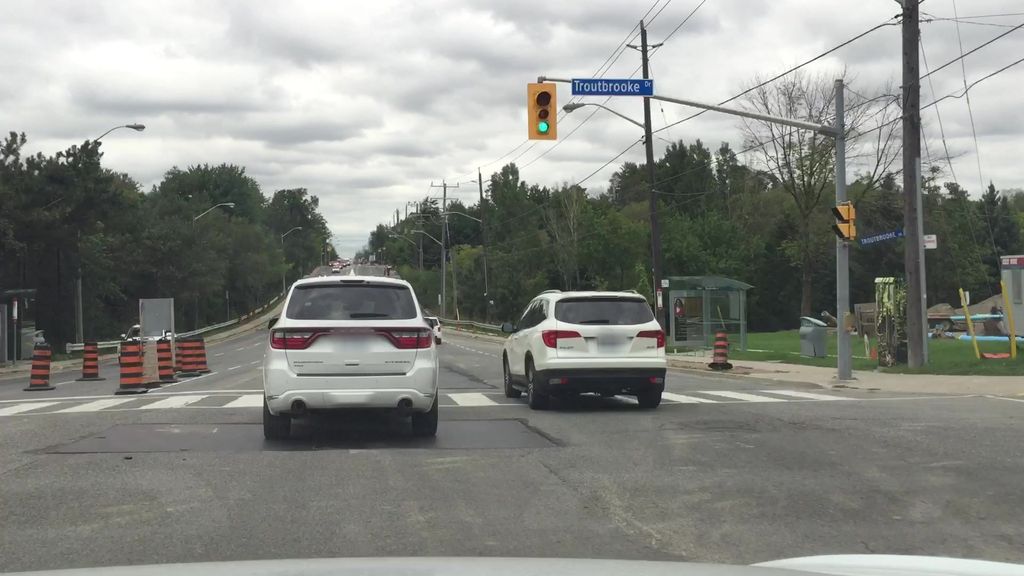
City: toronto